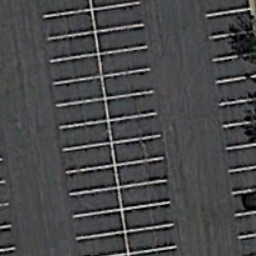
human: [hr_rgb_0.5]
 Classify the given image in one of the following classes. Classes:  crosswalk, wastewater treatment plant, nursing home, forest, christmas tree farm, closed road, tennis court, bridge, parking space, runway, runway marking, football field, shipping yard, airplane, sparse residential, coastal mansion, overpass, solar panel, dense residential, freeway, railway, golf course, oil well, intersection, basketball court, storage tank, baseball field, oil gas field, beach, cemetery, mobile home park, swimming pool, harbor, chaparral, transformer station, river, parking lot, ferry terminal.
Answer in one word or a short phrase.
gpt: parking space